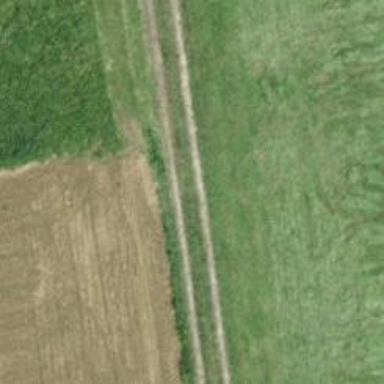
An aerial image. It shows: Track with grade 3 surface.